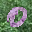
Label: 0